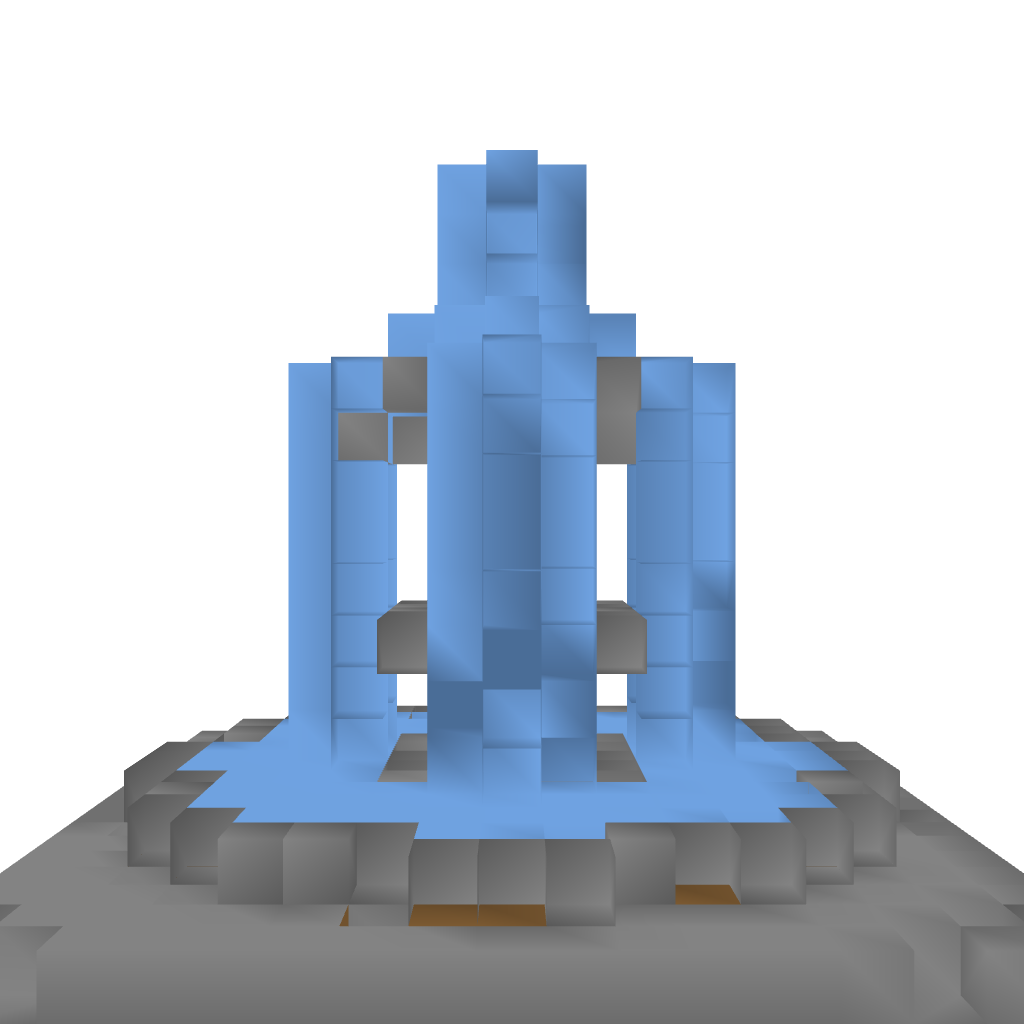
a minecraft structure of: Fountain Centerpiece bad low quality